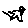
Label: bird